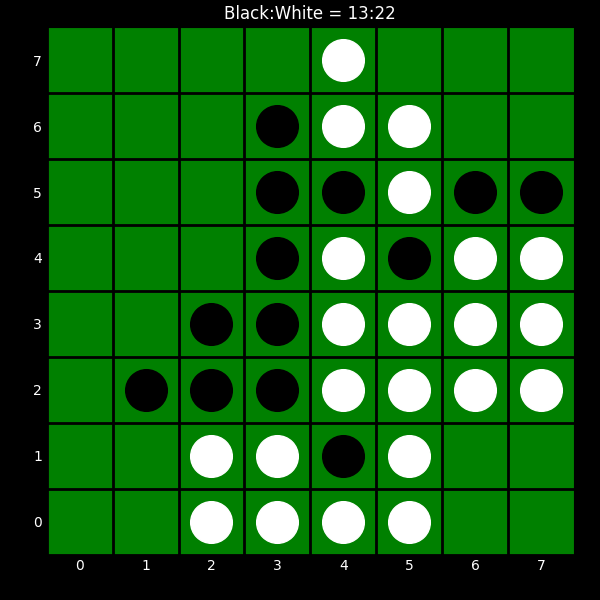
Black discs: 13
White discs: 22